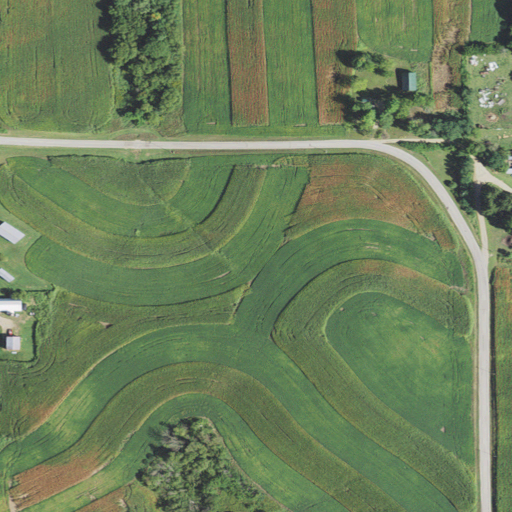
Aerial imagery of ridge(s) in Wisconsin named Salem Ridge containing cultivated crops, pasture, open development, low intensity development, and deciduous forest